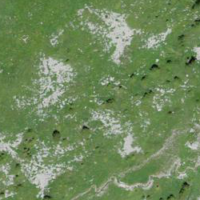
EUNIS habitat code: 23
Species observed at this site:
Laserpitium latifolium
Rupicapra rupicapra
Juniperus communis